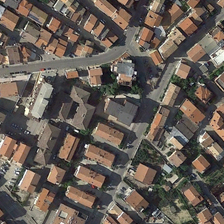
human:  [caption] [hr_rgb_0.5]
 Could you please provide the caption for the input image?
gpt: on either side of the road is a large residential area .

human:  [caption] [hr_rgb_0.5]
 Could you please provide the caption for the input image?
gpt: on either side of the road is a large residential area .

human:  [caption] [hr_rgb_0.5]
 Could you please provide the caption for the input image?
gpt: on either side of the road is a large residential area .

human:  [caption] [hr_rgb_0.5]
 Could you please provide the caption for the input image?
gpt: on either side of the road is a large residential area .

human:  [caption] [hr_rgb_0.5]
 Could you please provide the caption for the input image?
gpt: on either side of the road is a large residential area .